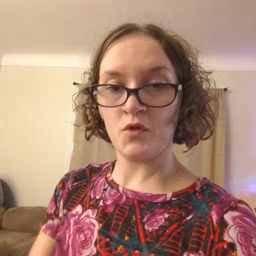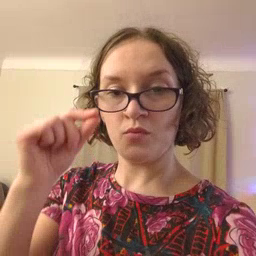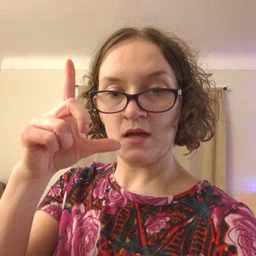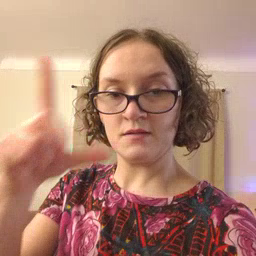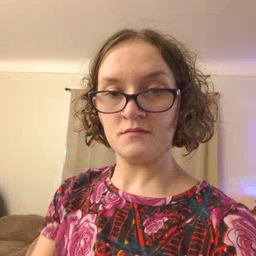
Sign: awake